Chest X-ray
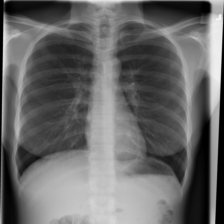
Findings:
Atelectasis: negative
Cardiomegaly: negative
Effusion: negative
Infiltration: negative
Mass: negative
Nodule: negative
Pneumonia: negative
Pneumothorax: negative
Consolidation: negative
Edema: negative
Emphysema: negative
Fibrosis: negative
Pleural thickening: positive
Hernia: negative